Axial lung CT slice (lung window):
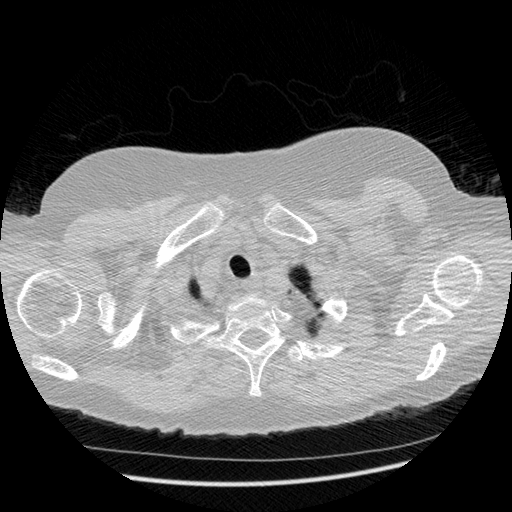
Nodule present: no